Field crop: maize
Growth stage: 2
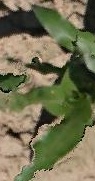
Species: maize